Aerial crown-view tile of a tropical tree (Barro Colorado Island, Panama), acquired 20250715:
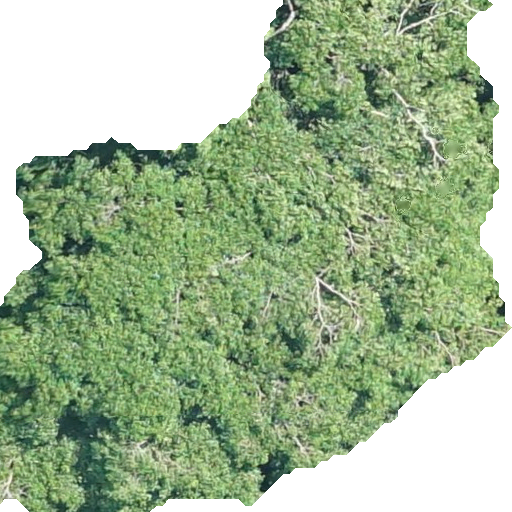
Species: Hura crepitans
GBIF accepted scientific name: Hura crepitans
Crown area: 302.086 m²